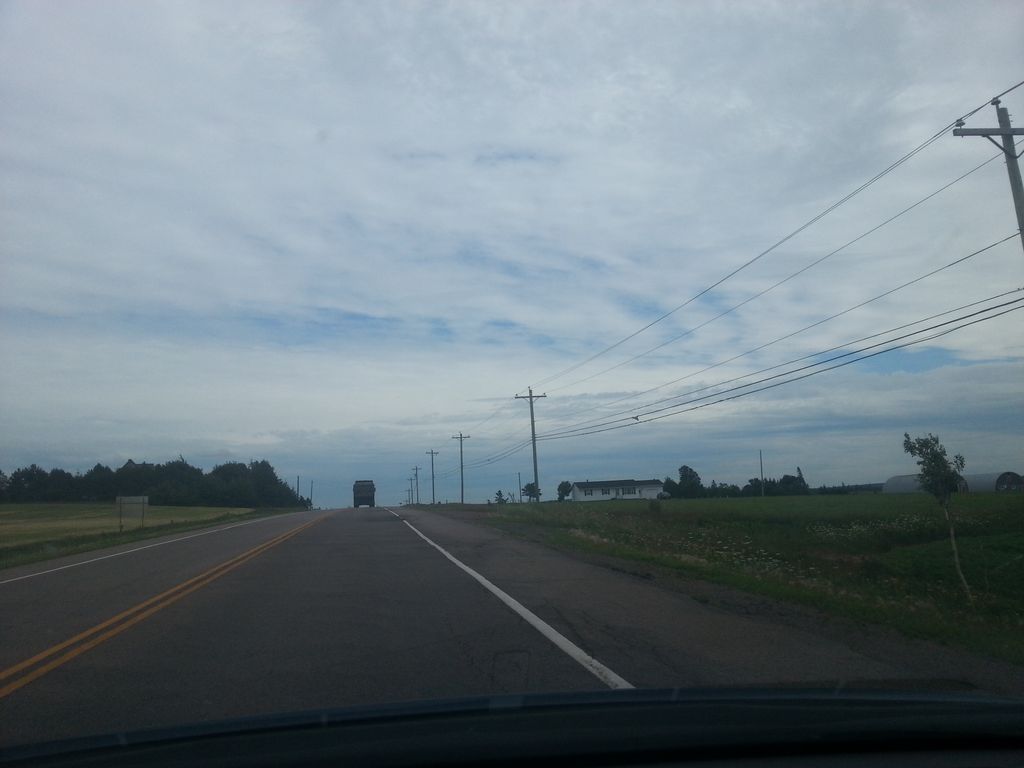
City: charlottetown